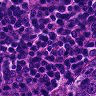
Metastatic tissue present: no